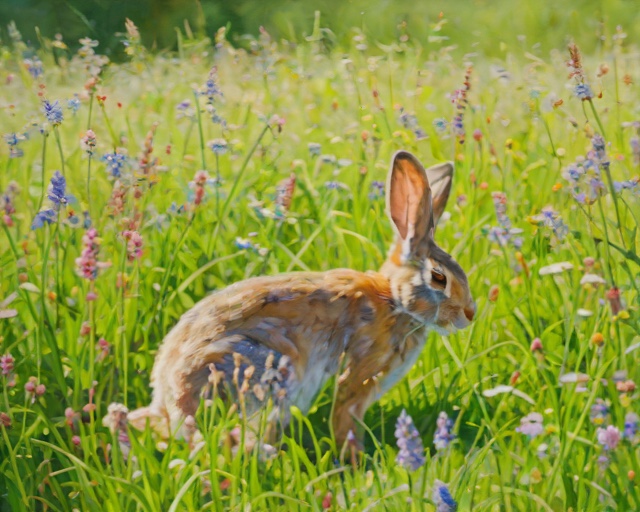
Category: Pets